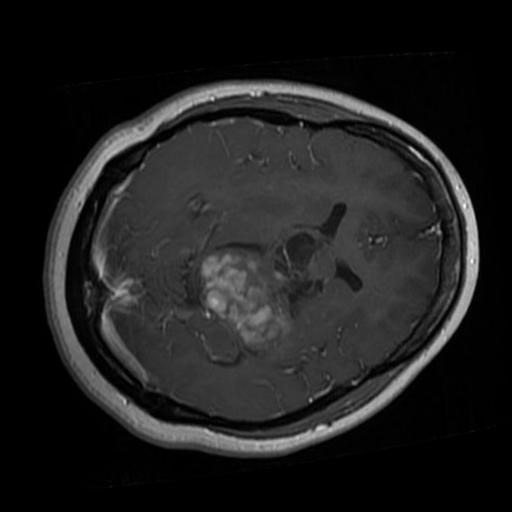
Label: brain_glioma